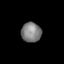
Tissue: skin
Cell type: Epithelial cells
Senescence score: 0.259
Nuclear area (px): 383
Mean DAPI intensity: 128.016